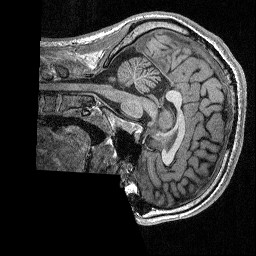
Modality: T1w
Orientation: sagittal
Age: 23
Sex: male
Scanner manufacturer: siemens
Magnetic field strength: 3 T
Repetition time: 2.3 s
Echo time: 0.00298 s